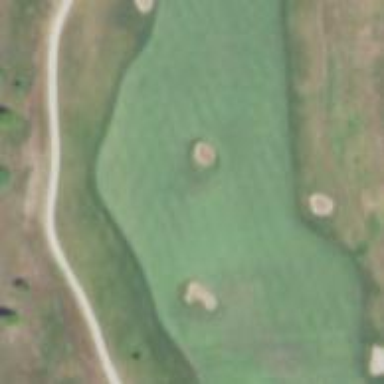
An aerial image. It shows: View of golf hole.